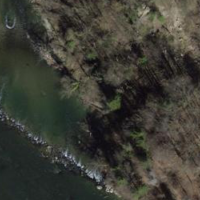
EUNIS habitat code: 41
Species observed at this site:
Fraxinus excelsior